二年级 · 算术
娱商店

篮球 63 元 乒乓球 28 元 网球？元

(1) 买一个篮球的钱刚好买 9 个网球, 买一个网球多少元?

答: 买一个网球 $(\quad)$ 元。

(2) 买一个篮球、一套乒乓球和一个网球, 一共要多少元?

$$
\text { 答: 买一个篮球、一套乒乓球和一个网球, 一共要 ( ) 元。 }
$$

（3）淘气想买 3 个网球和一套乒乓球，拿 50 元钱去买应找回多少元?

   答: 拿 50 元钱去买, 应找回 $(\quad)$ 元。
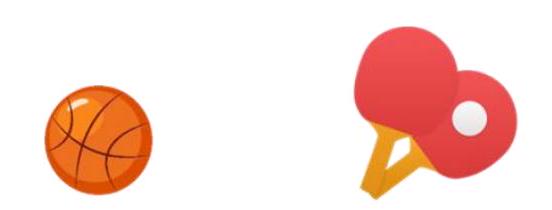
答案: (1) $63 \div 9=7$ (元)

答: 买一个网球 7 元。

(2) $63+28+7=98($ 元 $)$

答: 买一个篮球、一套乒乓球和一个网球, 一共要 98 元。

(3) $50-(28+7 \times 3)=1($ 元 $)$

答: 拿 50 元钱去买, 应找回 1 元。